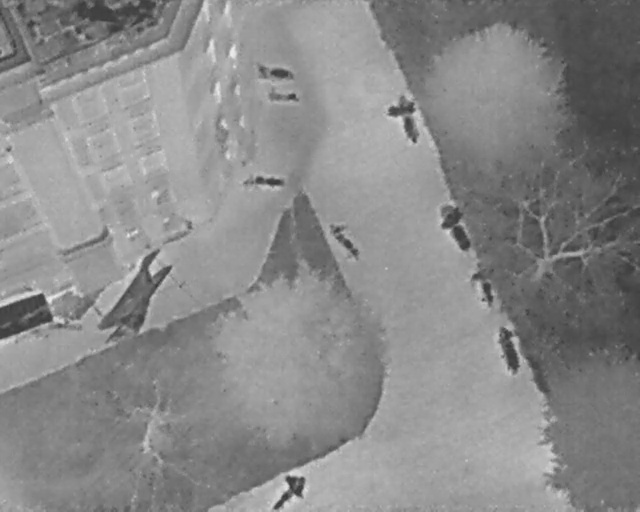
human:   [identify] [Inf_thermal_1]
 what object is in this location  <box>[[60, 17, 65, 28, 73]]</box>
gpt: <ref>1 large bicycle at the top</ref>